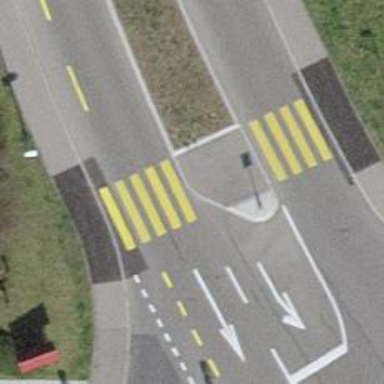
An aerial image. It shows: Uncontrolled zebra crossing with pedestrian island.